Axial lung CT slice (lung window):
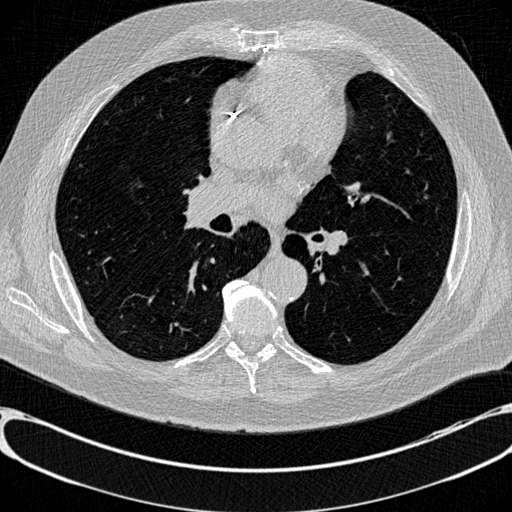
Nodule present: no